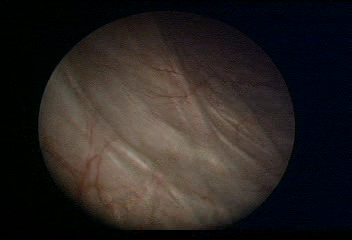
Modality: WLC
Class: Normal mucosa
Bladder cancer association: No